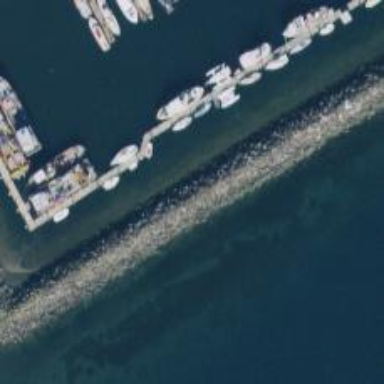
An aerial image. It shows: Man-made pier.